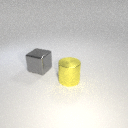
large yellow metal cylinder to the right of large gray metal cube